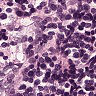
Metastatic tissue present: no